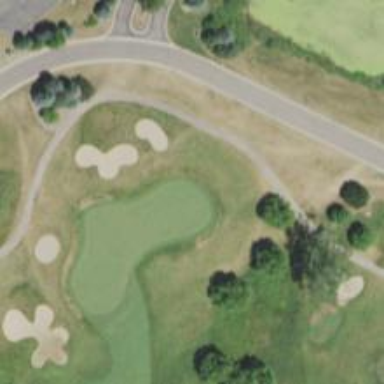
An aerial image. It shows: Picturesque green golfing area with grass land use.